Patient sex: F
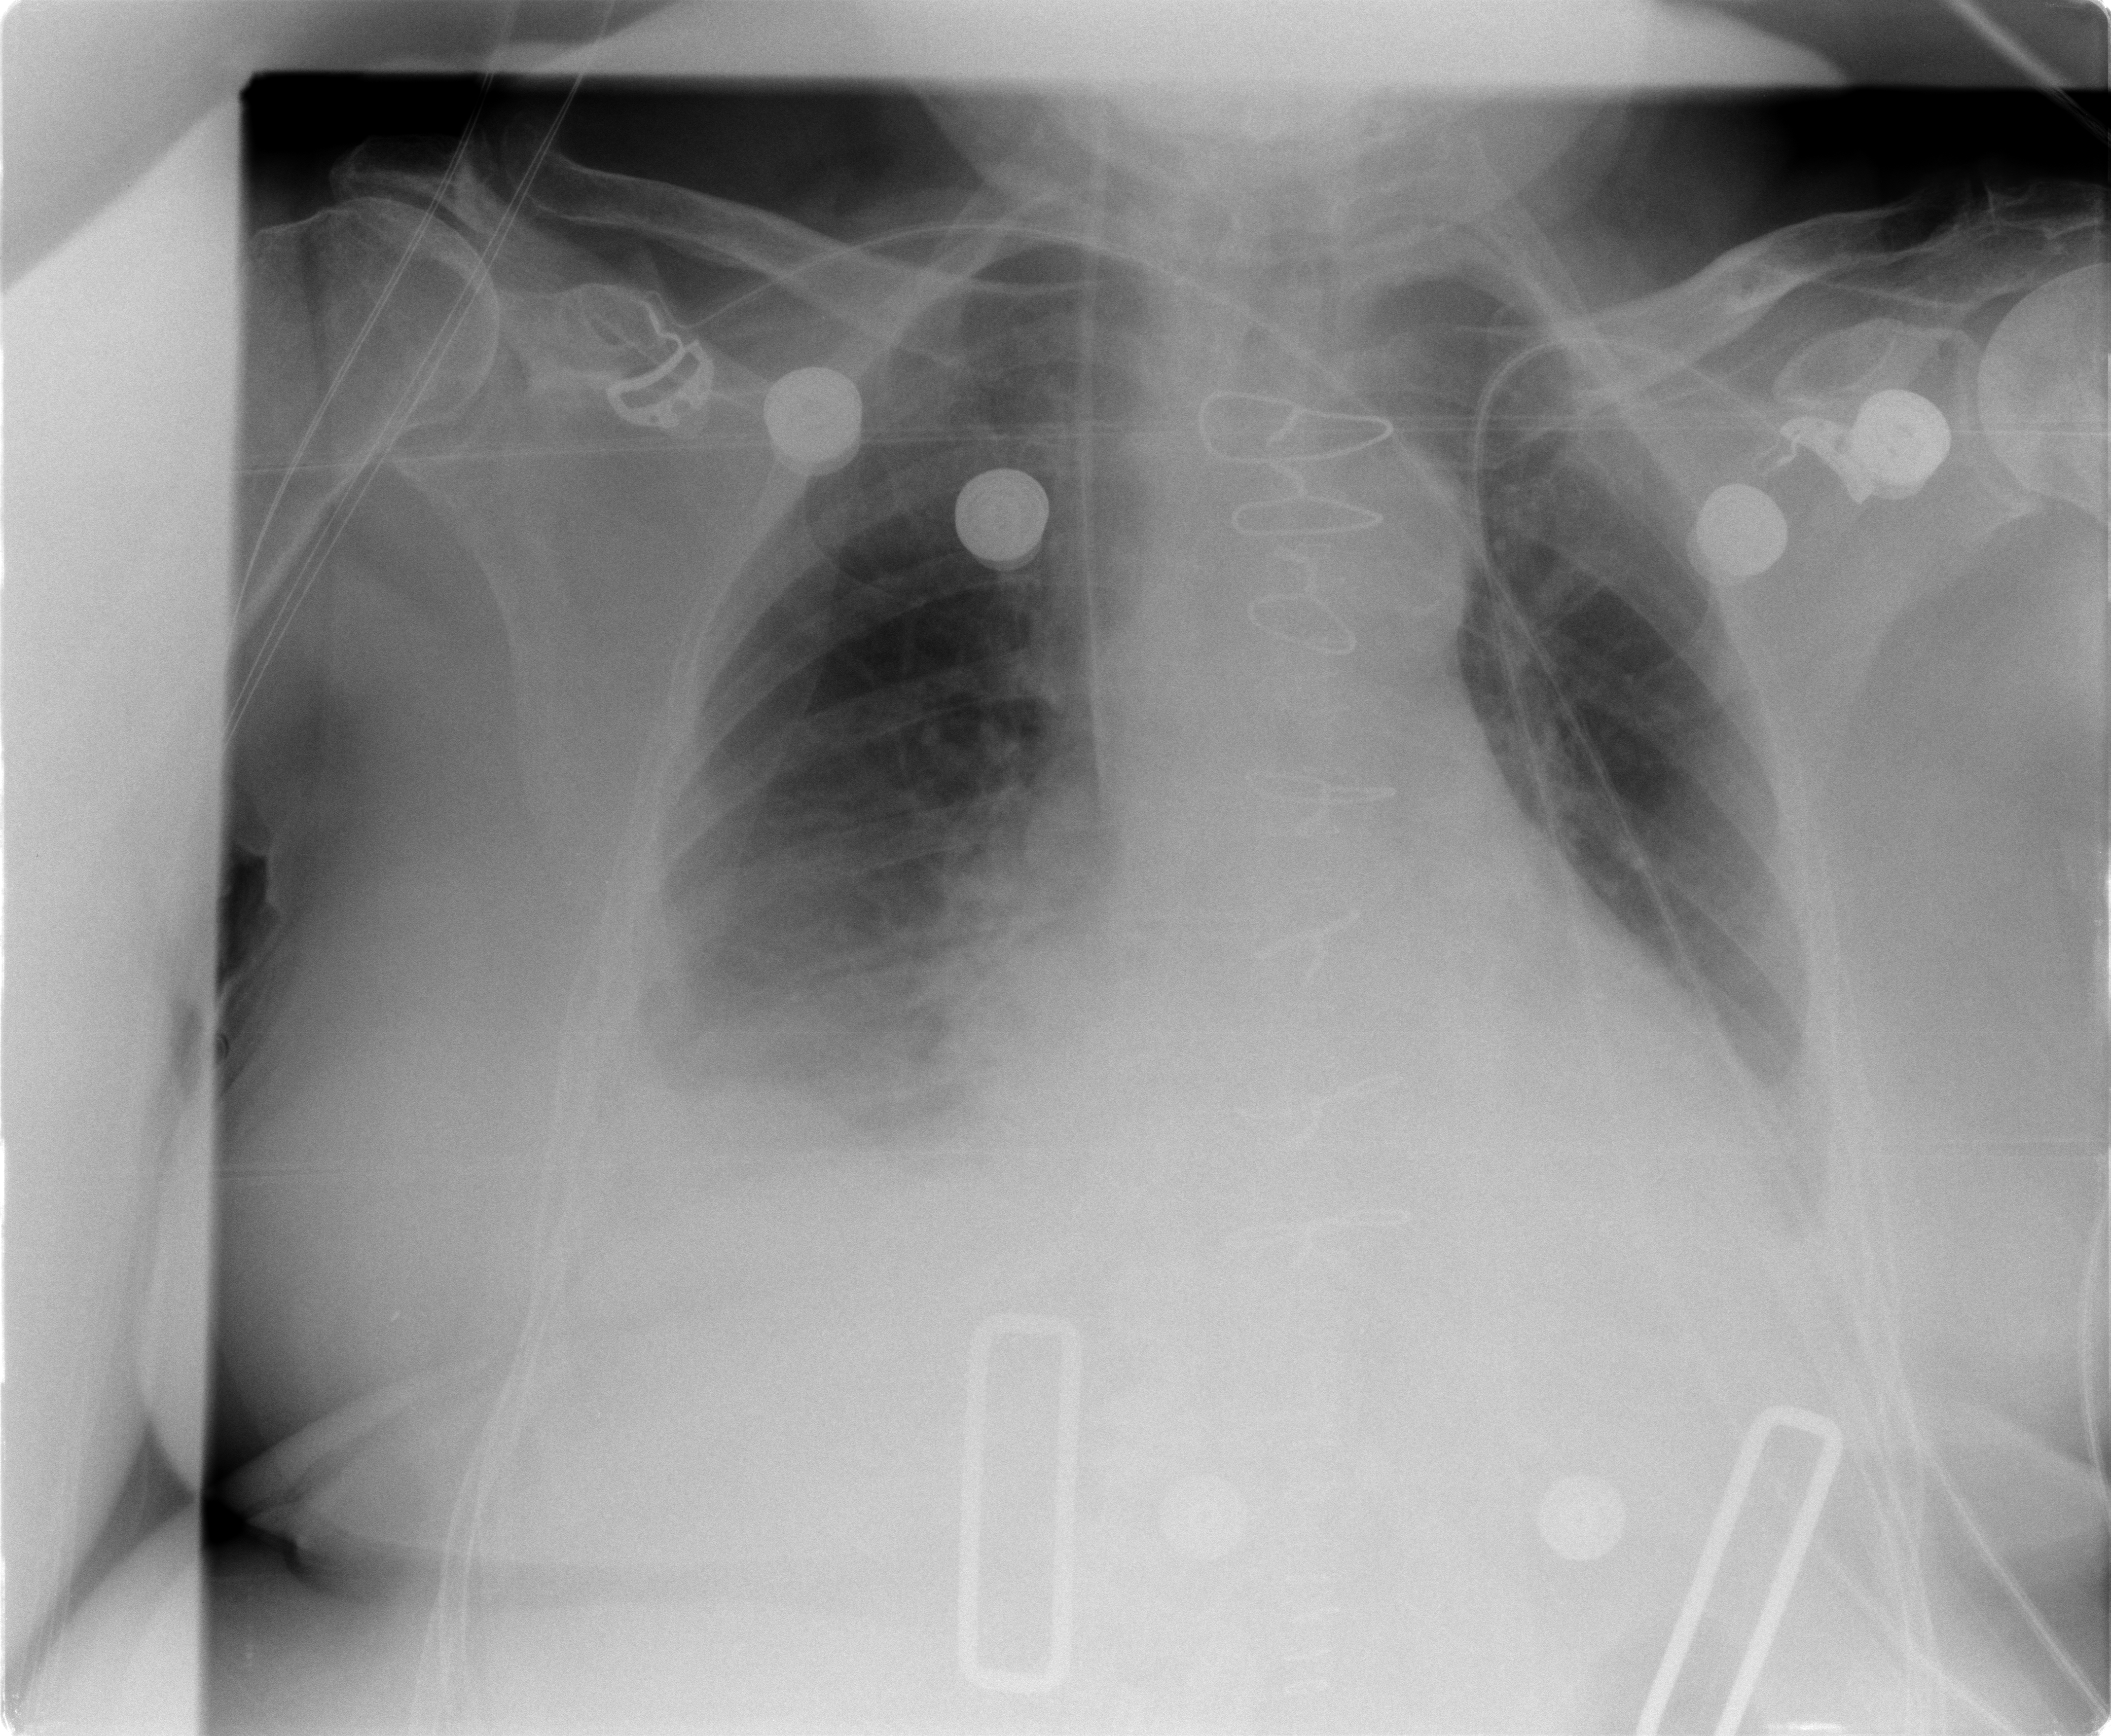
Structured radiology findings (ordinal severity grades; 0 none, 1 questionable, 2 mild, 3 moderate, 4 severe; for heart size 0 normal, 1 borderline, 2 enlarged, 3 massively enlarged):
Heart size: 1
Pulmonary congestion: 2
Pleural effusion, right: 2
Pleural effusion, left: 2
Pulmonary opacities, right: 2
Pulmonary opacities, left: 0
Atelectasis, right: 2
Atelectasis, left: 2